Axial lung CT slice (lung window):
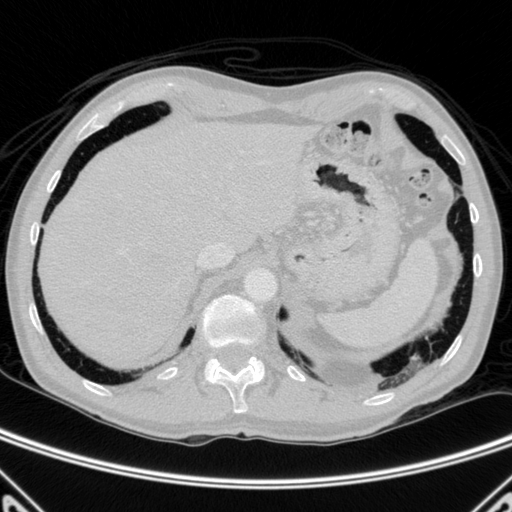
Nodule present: no